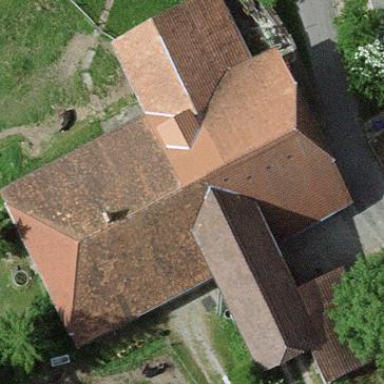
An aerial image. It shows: Farm building.